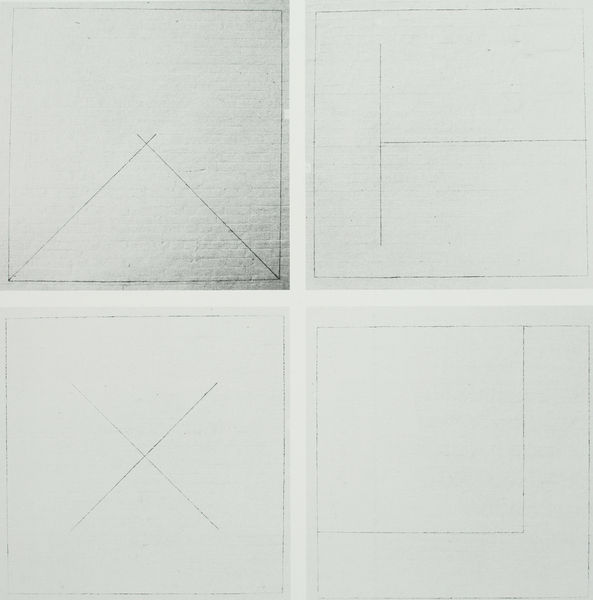
Titel: Vertical, diagonal and touching lines
Künstler: Sol Lewitt
Standort: Durham
Institution: Privatsammlung
Schlagwörter: weiß, dreieck, schwarz, zeichnung, papier, formen, linien, striche, foto, vier, kreuz, rechteck, linie, lithografie, quadrate, struktur, diagonale, geometrie, lewitt, sol lewitt, squares